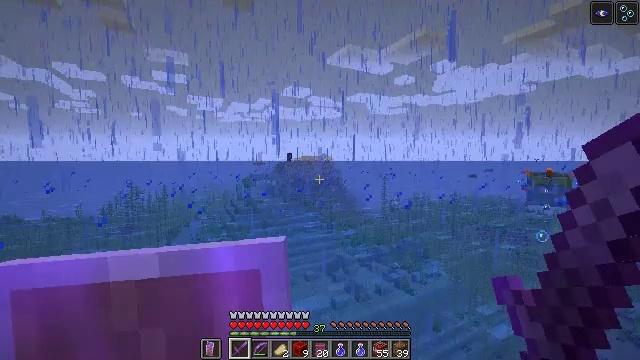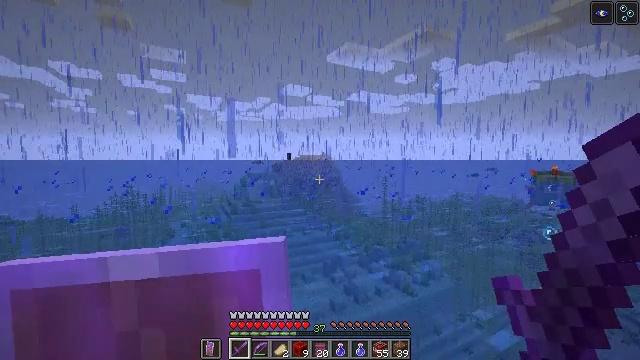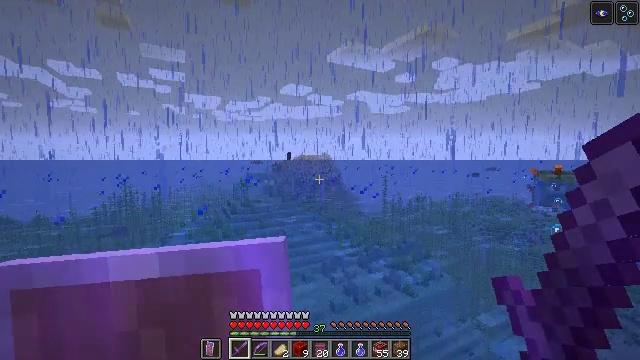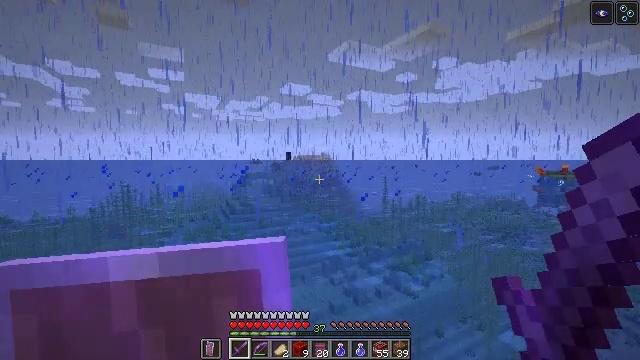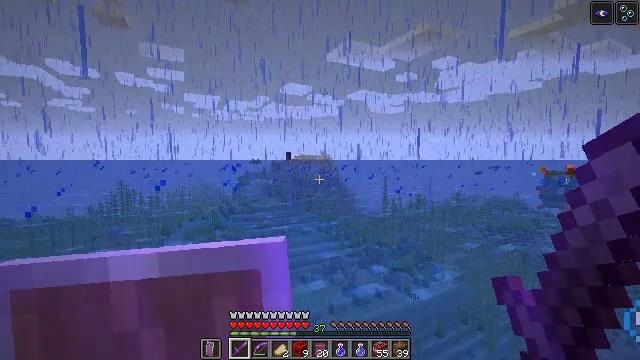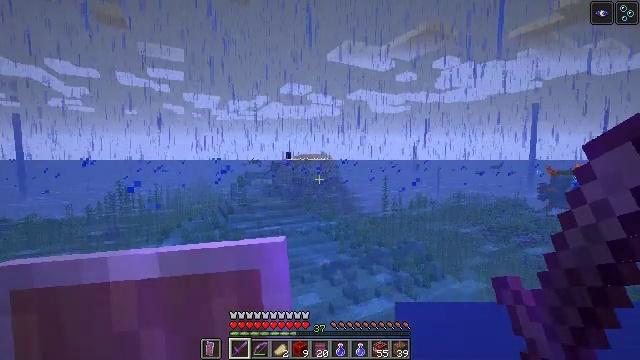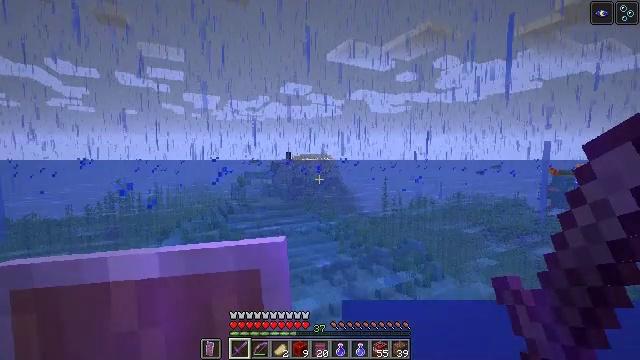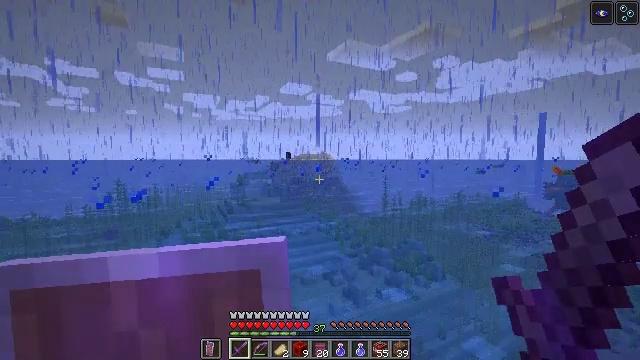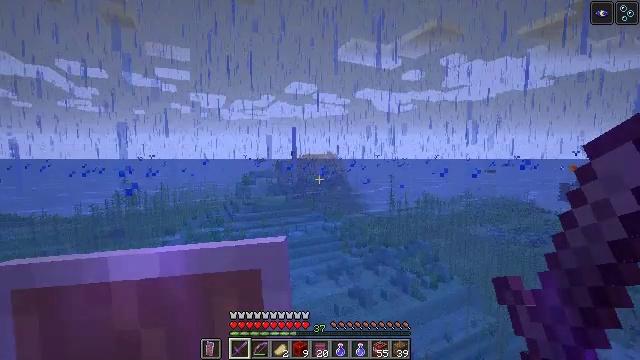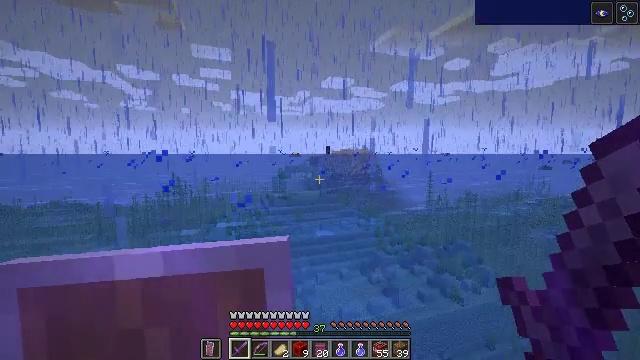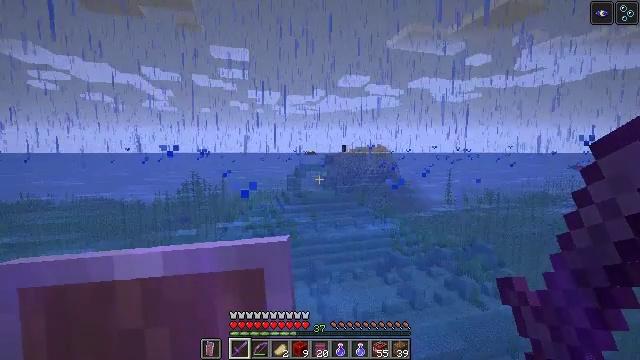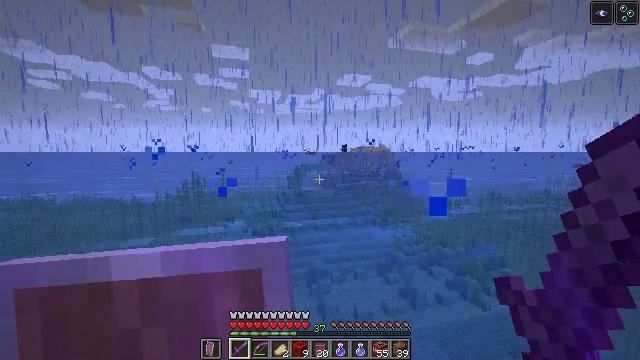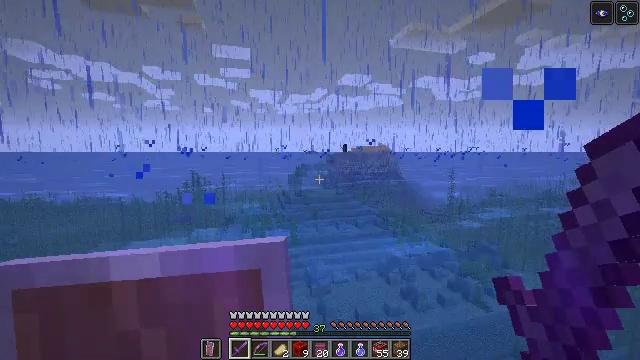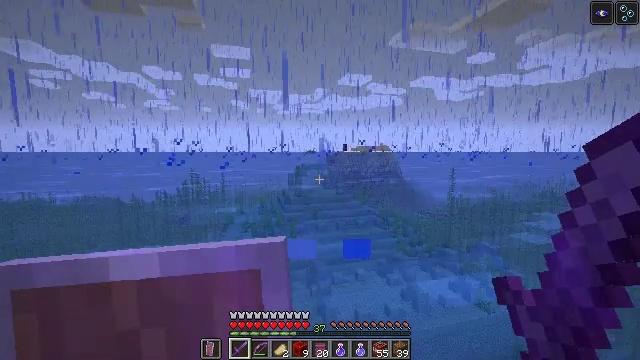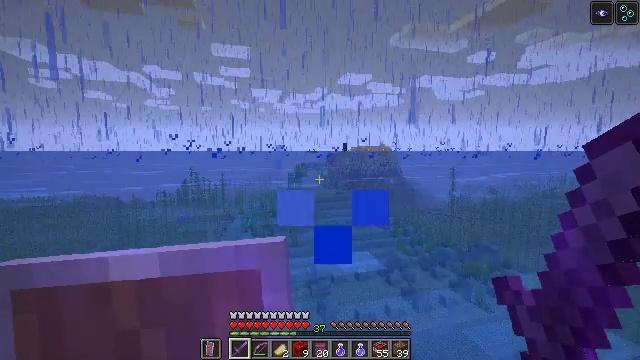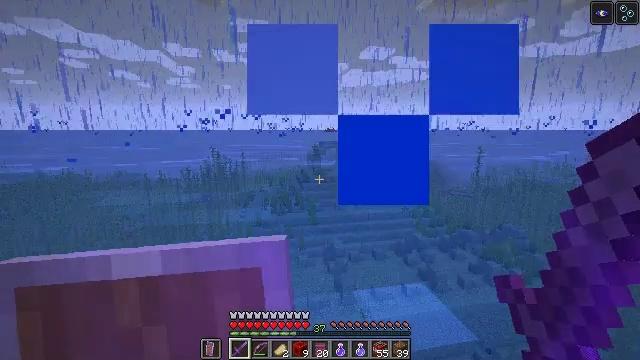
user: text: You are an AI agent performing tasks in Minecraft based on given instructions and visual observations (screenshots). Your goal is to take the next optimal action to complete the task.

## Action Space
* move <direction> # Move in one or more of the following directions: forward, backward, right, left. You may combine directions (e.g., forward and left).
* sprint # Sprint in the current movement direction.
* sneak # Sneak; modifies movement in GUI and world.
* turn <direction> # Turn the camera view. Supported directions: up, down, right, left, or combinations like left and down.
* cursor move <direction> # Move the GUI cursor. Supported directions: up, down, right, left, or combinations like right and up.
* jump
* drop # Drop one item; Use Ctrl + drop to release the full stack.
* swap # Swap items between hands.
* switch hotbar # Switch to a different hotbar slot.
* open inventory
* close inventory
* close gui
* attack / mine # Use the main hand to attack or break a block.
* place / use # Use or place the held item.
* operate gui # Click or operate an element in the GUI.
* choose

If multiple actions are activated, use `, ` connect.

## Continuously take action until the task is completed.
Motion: motion action
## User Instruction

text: Break the wet sponge block.
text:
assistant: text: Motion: move forward, sprint
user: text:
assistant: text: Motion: move forward, sprint
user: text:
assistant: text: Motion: move forward, sprint
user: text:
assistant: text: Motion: move forward, sprint
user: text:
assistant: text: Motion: move forward, sprint
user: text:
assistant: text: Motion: move forward, sprint
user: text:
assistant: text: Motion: move forward, sprint
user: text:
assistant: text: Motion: move forward, sprint, turn left
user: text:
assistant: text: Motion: move forward, sprint, turn left and down
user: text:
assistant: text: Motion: move forward, sprint, turn left
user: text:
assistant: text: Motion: move forward, sprint
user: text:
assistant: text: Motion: move forward, sprint
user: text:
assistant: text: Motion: move forward, sprint
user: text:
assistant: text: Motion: move forward, sprint
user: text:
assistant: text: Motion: move forward, sprint, turn left and down
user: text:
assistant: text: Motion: move forward, sprint, turn left and down
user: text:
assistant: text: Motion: move forward, sprint, turn down
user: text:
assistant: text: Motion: move forward, sprint
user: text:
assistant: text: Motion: move forward, sprint
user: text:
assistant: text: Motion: move forward, sprint
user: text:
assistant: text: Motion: move forward, sprint
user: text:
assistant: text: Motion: move forward, sprint
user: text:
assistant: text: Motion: move forward, sprint
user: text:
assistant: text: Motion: move forward, sprint
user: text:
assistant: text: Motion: move forward, sprint, turn left and down
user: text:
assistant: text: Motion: move forward, sprint, turn left and down
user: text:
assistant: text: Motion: move forward, sprint, turn left and down
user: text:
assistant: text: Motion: move forward, sprint, turn left and down
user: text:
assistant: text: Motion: move forward, sprint, turn left and down
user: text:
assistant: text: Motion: move forward, sprint, turn left and down